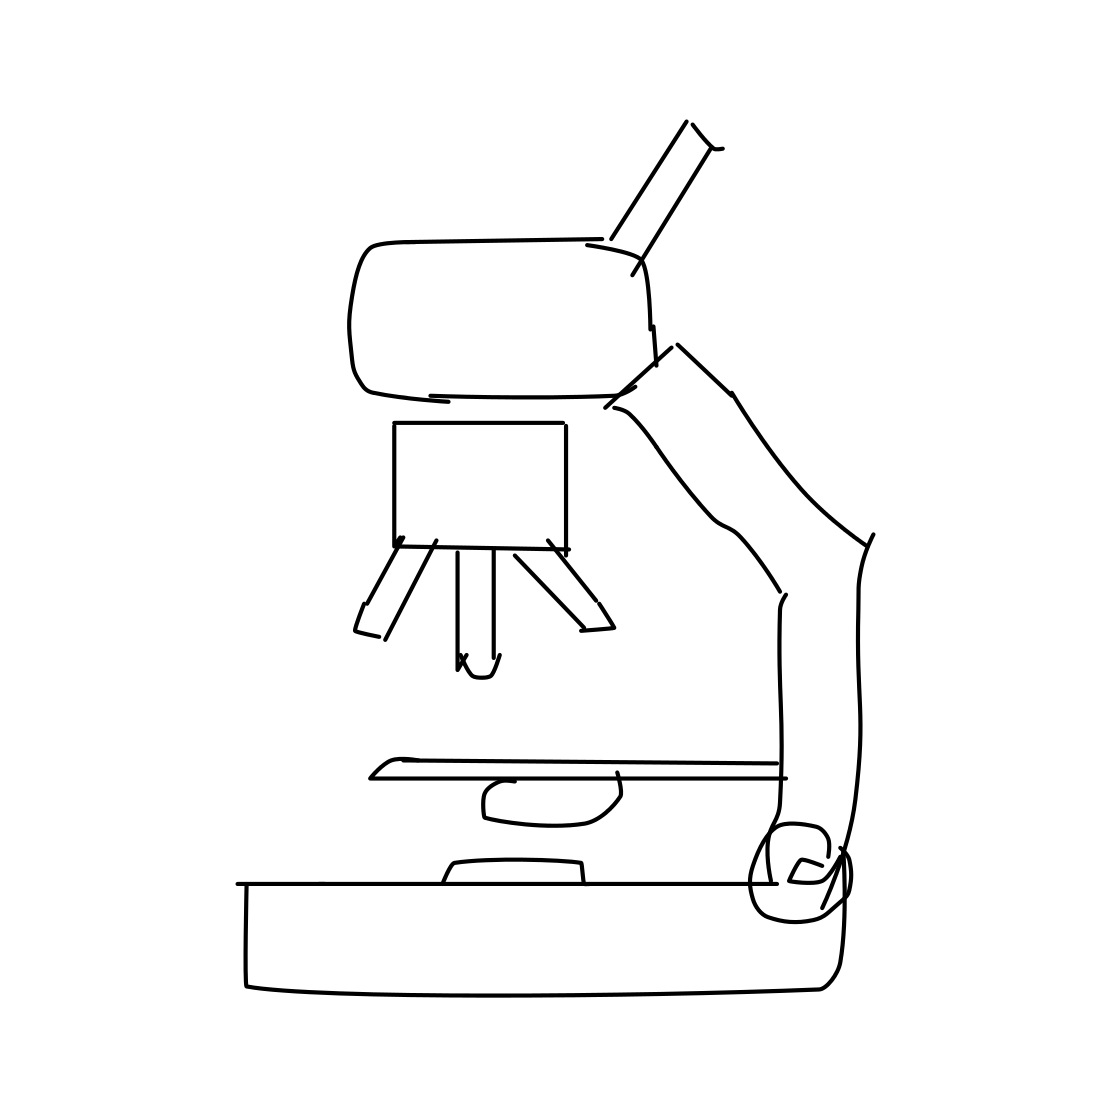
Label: microscope